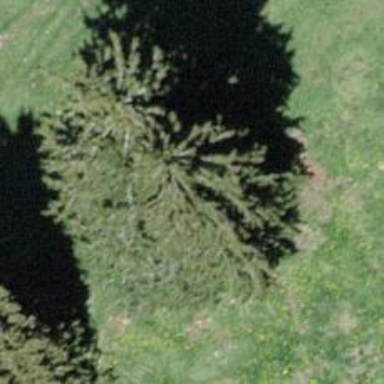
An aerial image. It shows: Needle-leaved tree in natural setting.